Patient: sex M, age 81
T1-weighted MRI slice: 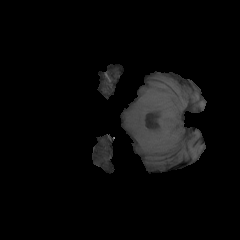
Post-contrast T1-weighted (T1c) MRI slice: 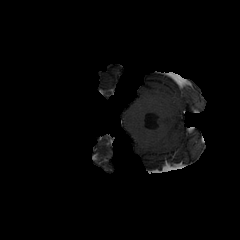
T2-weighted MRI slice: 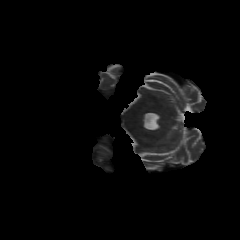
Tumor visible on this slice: no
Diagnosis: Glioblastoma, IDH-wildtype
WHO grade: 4